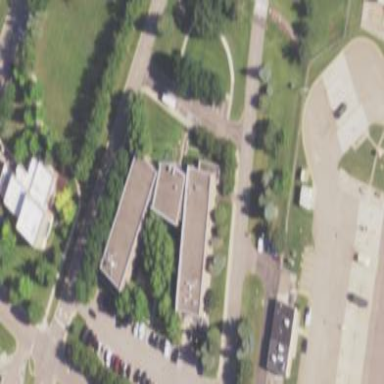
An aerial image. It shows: Public building.